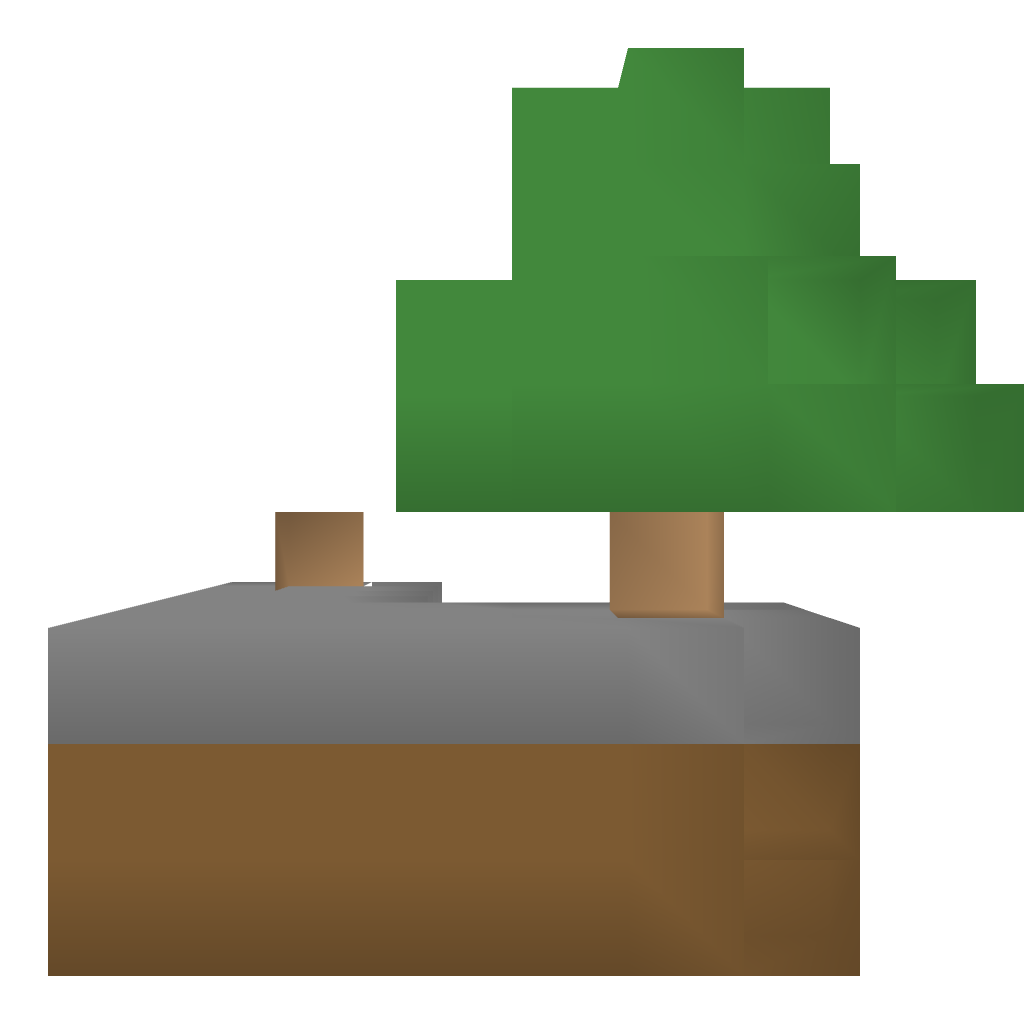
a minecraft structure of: Skyblock (Easy) bad low quality